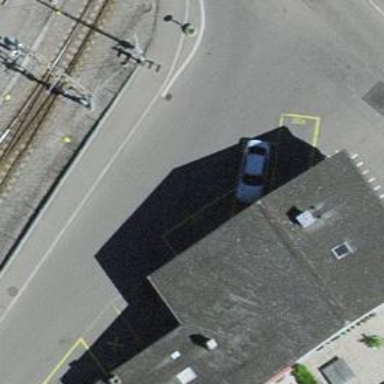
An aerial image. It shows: Post box is visible.